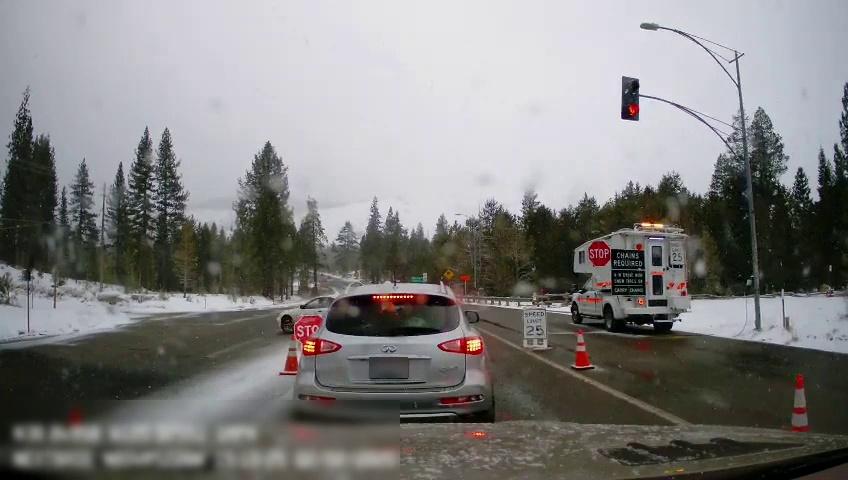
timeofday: Day
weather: Snowy
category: Drivable Space
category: Vehicles | Truck
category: Vehicles | SUV
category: Vehicles | Car
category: Lanes | Alternate Lane
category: Traffic | Lights
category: Traffic | Signs
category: Traffic | Signs
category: Traffic | Signs
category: Traffic | Signs
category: Traffic | Signs
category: Traffic | Signs
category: Traffic | Signs
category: Traffic | Signs
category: Traffic | Signs